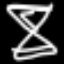
Label: hourglass